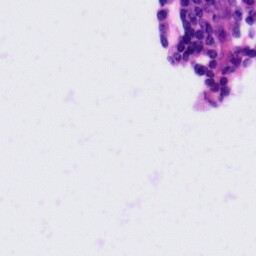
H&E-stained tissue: Tonsil